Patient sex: M
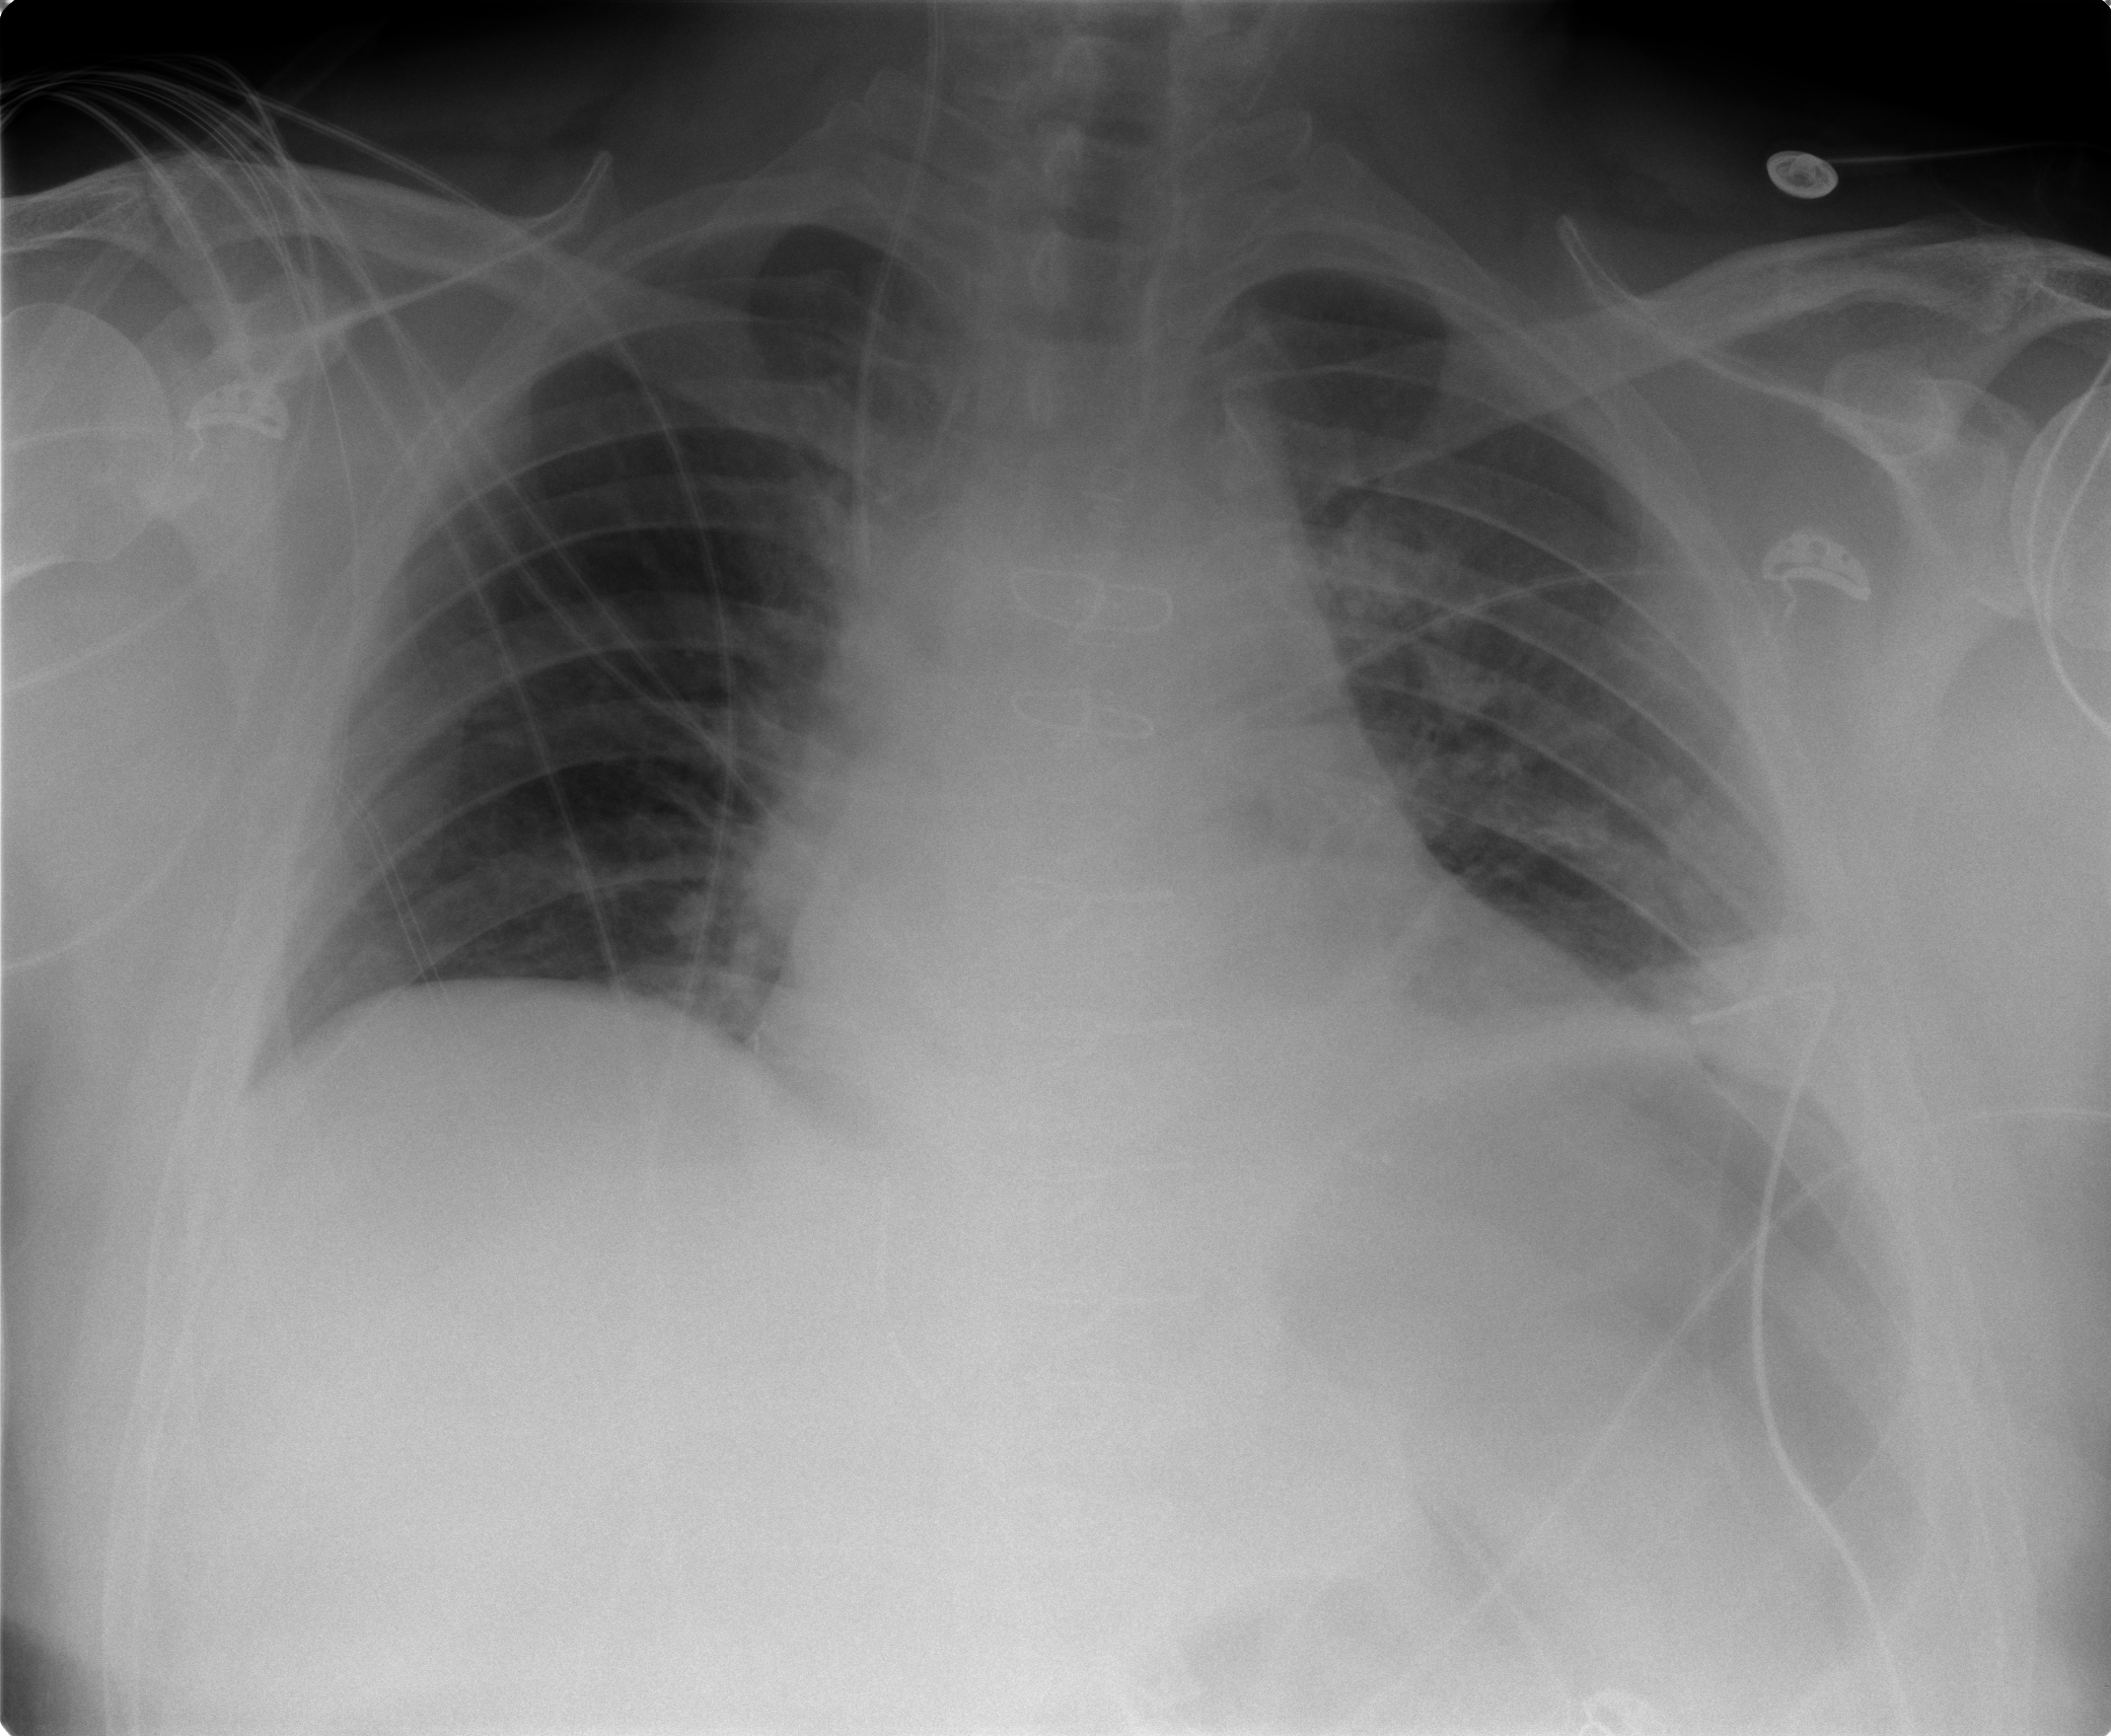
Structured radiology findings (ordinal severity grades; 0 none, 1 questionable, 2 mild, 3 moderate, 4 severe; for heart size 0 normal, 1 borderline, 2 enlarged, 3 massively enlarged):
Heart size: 0
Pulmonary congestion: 1
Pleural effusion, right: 0
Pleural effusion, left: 1
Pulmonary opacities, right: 0
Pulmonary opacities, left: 1
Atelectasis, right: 2
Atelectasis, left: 2